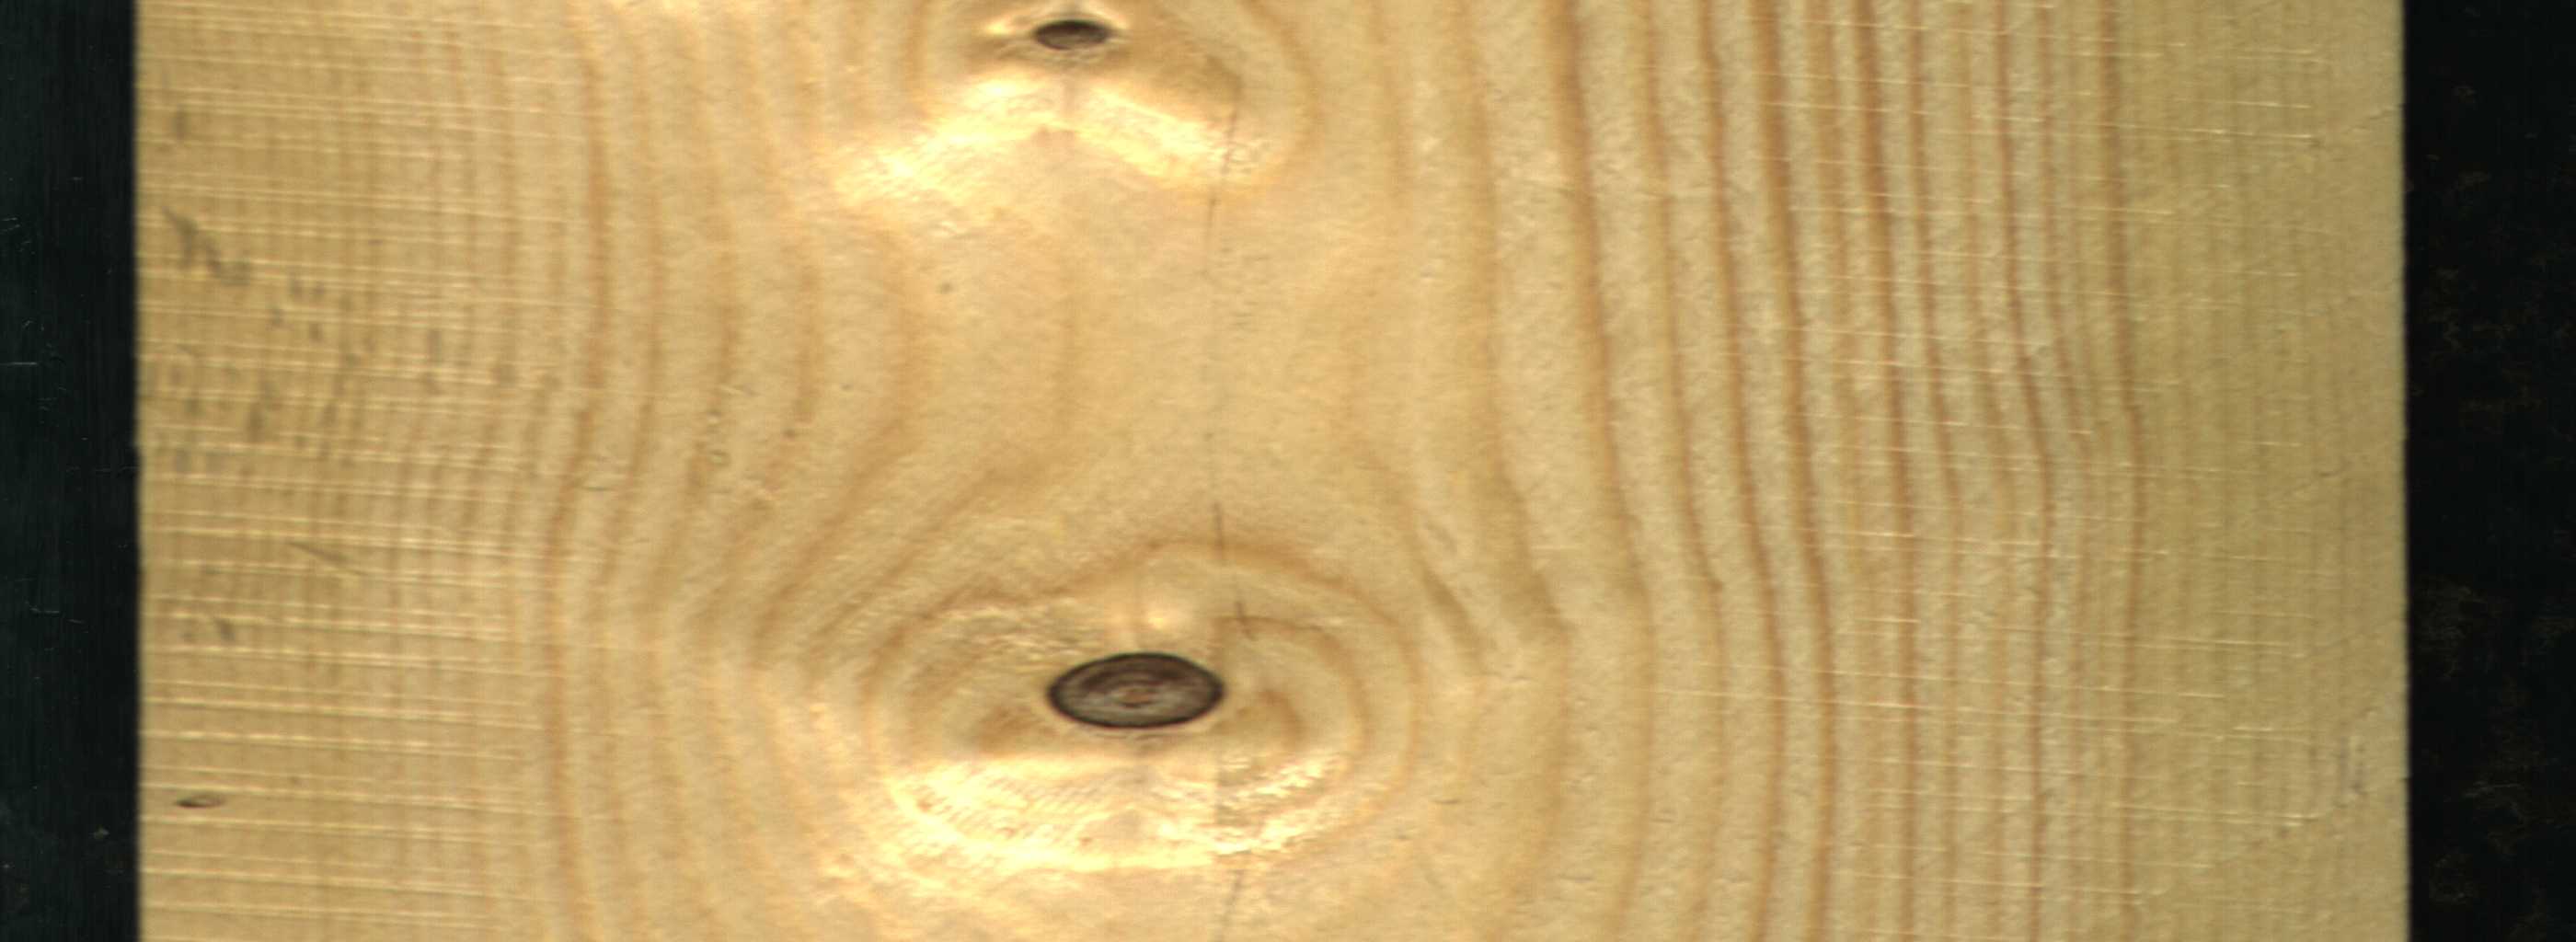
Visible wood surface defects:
Dead_Knot
Dead_Knot